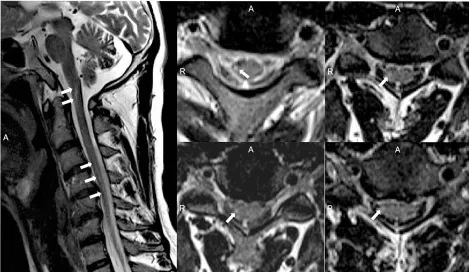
(B) MRI of the spinal cord of case 2 showed abnormal inconsecutive intramedullary lesions from C1 to C5 on T2W images (white arrowheads).
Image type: radiology (mri)